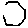
Label: hexagon